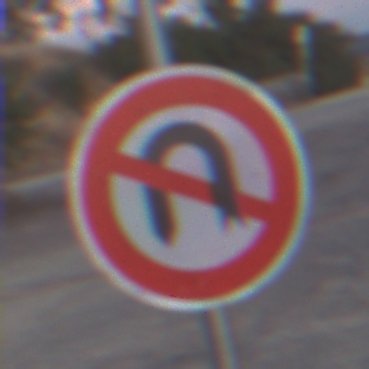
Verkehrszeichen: VerbotWenden
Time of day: SunriseSunset
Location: Outdoor (Suburban)
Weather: PartlyCloudy
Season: NotSpecified
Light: Natural